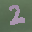
Label: 2